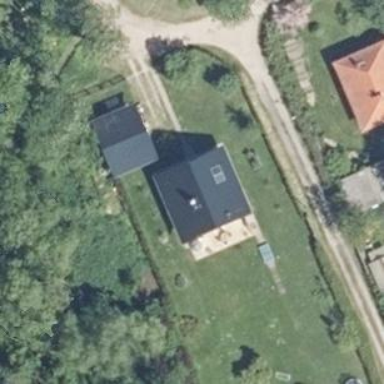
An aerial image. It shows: Simple and straightforward house.